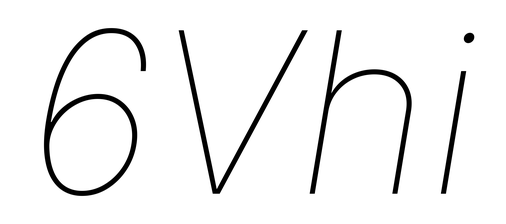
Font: Inter-Italic_Thin_Italic